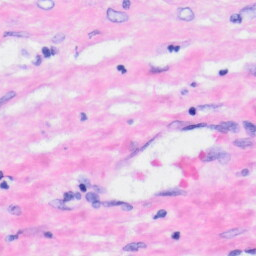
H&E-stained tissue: Liver